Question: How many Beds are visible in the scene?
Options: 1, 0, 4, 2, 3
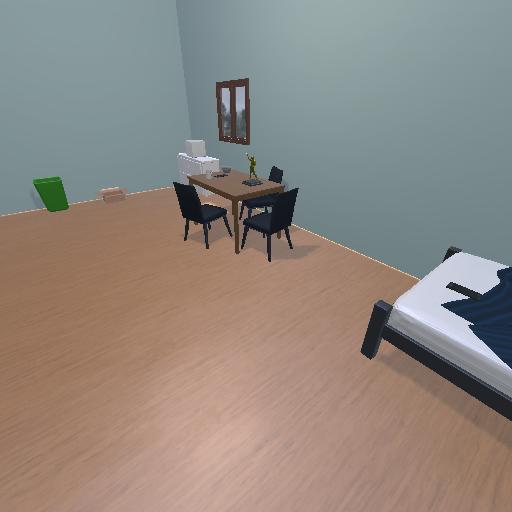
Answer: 1